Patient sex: F
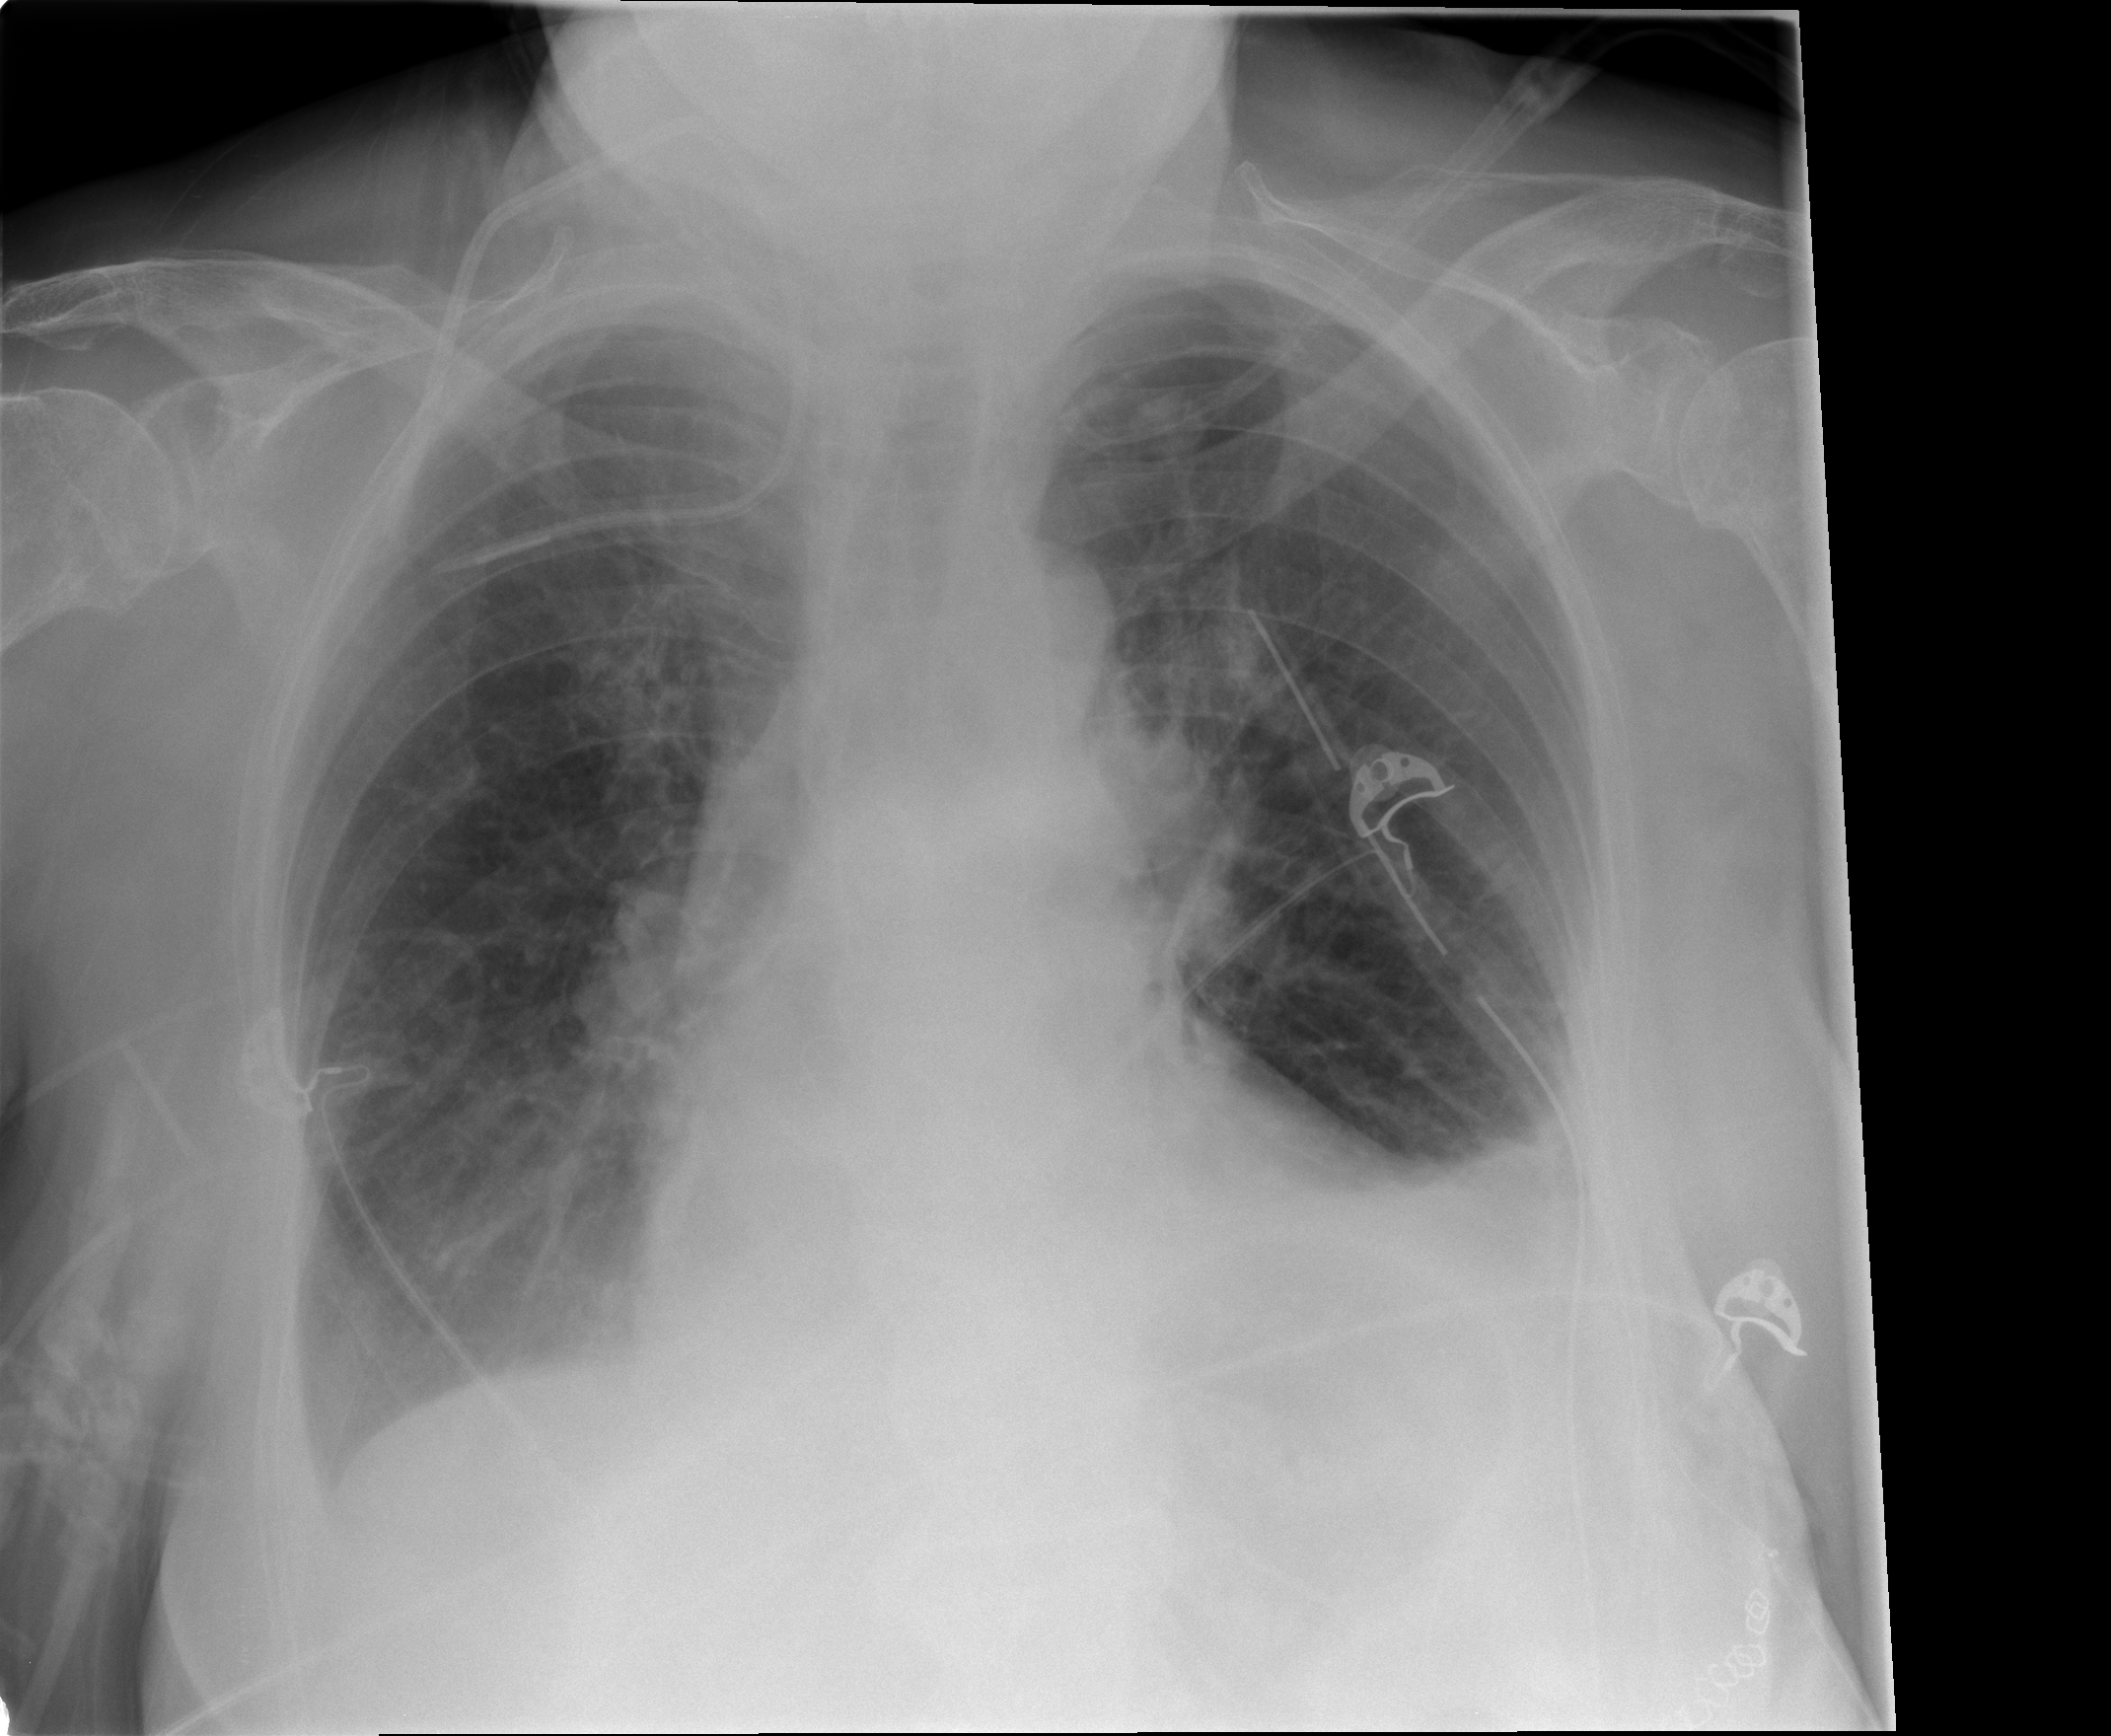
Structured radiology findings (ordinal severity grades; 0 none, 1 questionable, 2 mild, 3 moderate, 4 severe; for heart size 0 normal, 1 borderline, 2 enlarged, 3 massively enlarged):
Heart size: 1
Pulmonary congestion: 2
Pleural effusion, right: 1
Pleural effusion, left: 2
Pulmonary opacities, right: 1
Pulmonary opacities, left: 0
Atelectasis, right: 1
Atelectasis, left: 2